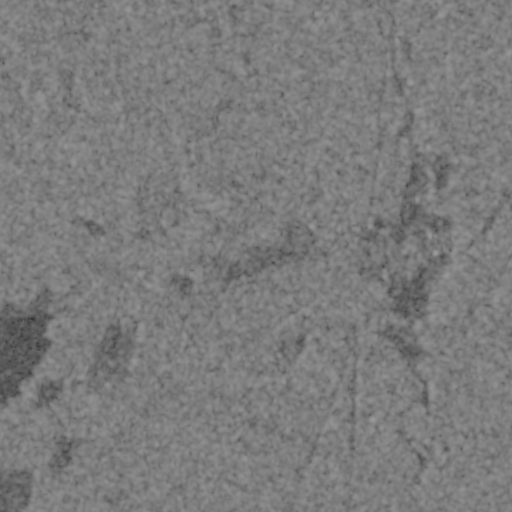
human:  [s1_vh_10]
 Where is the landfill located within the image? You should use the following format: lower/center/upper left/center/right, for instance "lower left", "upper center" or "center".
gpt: The landfill is located in the center right of the image.
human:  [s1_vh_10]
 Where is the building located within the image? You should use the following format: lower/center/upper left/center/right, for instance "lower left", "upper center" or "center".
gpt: There is no building in the image.

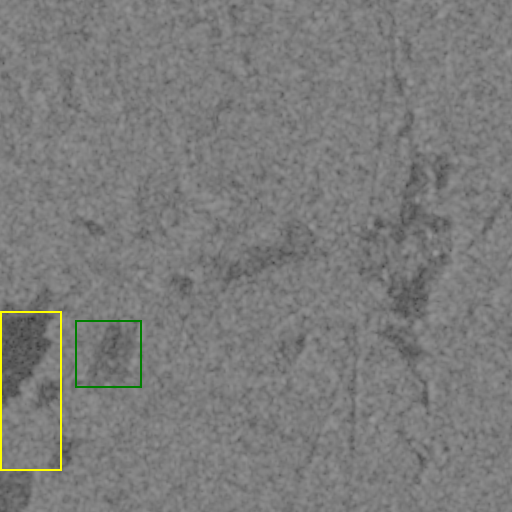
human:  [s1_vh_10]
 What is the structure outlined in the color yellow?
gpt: The structure outlined in yellow is a crop field.
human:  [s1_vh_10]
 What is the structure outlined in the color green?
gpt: The structure outlined in green is a quarry.
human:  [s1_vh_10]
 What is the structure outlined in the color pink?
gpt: There is no pink outline.